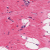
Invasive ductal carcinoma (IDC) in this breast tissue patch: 0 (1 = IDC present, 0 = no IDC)